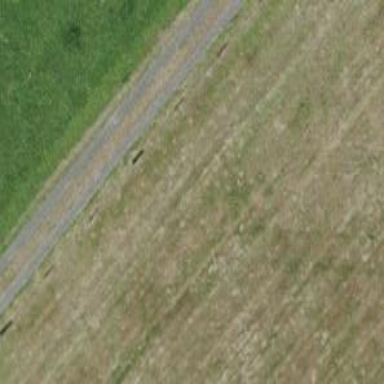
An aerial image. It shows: Track road with grade4 tracktype.